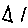
Label: triangle